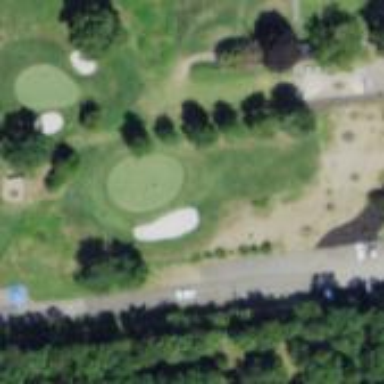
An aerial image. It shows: Sandy area is golf bunker.